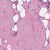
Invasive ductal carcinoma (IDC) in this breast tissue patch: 1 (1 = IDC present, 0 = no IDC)